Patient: sex M, age 55
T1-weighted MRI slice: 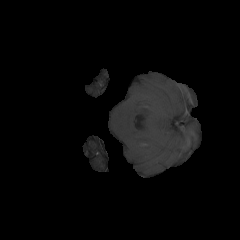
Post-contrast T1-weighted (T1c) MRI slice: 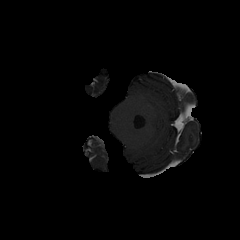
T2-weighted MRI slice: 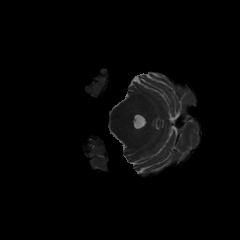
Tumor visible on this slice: no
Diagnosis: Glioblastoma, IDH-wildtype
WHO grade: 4